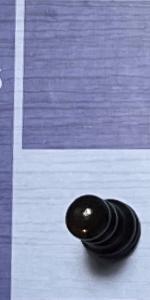
Label: Pawn_Black